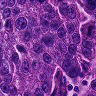
Metastatic tissue present: yes